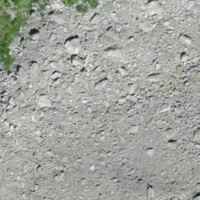
EUNIS habitat code: 48
Species observed at this site:
Anthus trivialis
Oenanthe oenanthe
Gypaetus barbatus
Anthus spinoletta
Dendrocopos major
Turdus viscivorus
Buteo buteo
Prunella collaris
Sylvia atricapilla
Carduelis citrinella
Erithacus rubecula
Cuculus canorus
Phoenicurus ochruros
Certhia familiaris
Nucifraga caryocatactes
Falco tinnunculus
Corvus corax
Periparus ater
Lophophanes cristatus
Linaria cannabina
Troglodytes troglodytes
Pyrrhula pyrrhula
Lyrurus tetrix
Fringilla coelebs
Regulus ignicapilla
Turdus torquatus
Coccothraustes coccothraustes
Carduelis carduelis
Turdus merula
Columba palumbus
Tachymarptis melba
Regulus regulus
Pyrrhocorax pyrrhocorax
Pyrrhocorax graculus
Aquila chrysaetos